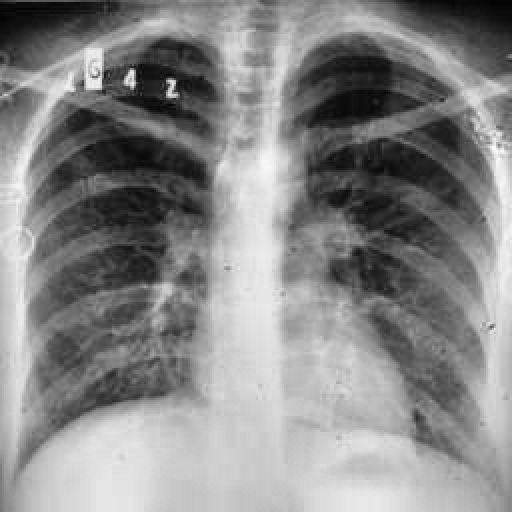
Finding: TUBERCULOSIS